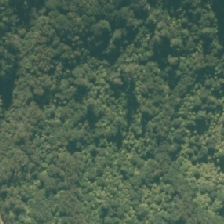
Land cover: broadleaved_indigenous_hardwood